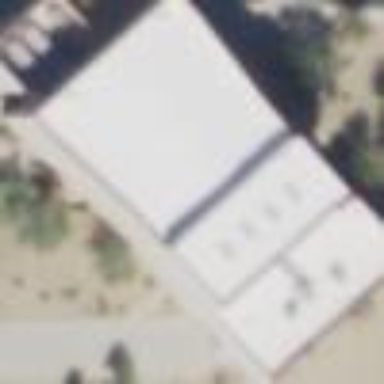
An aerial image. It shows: School building.